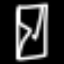
Label: hourglass